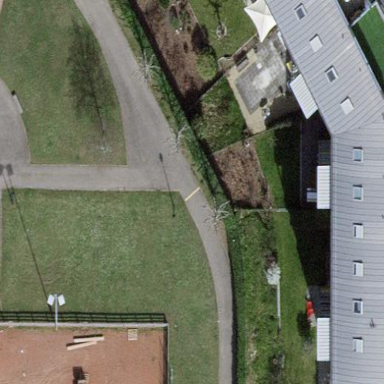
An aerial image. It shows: Garden surrounded by fence.